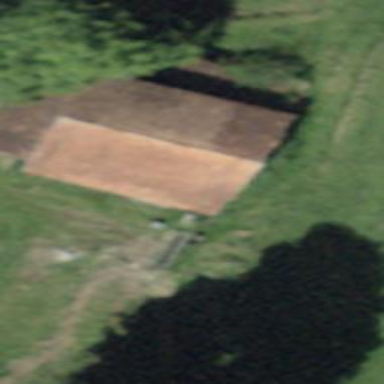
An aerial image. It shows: Cabin.